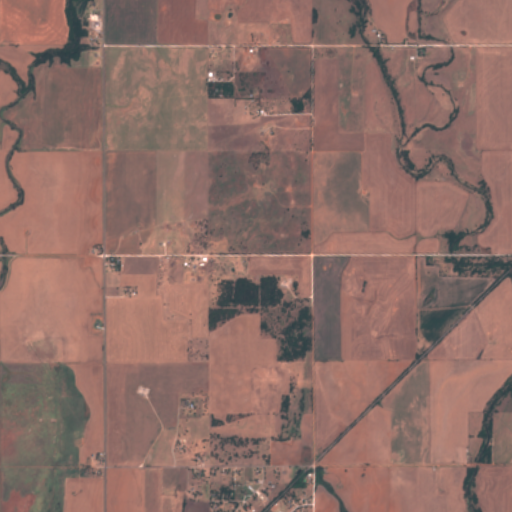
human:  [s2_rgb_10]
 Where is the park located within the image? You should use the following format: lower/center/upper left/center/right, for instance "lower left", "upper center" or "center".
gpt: There is no park in the image.